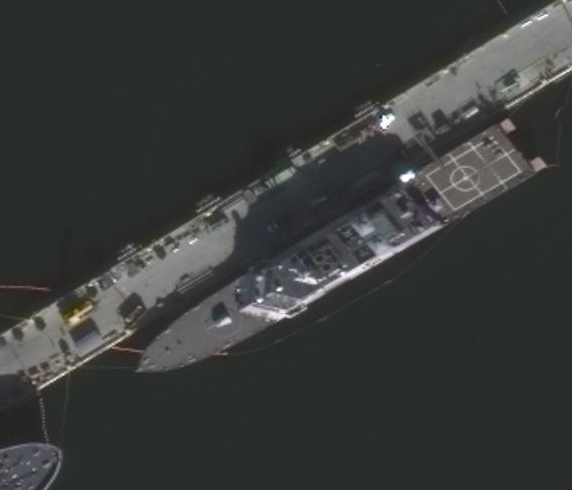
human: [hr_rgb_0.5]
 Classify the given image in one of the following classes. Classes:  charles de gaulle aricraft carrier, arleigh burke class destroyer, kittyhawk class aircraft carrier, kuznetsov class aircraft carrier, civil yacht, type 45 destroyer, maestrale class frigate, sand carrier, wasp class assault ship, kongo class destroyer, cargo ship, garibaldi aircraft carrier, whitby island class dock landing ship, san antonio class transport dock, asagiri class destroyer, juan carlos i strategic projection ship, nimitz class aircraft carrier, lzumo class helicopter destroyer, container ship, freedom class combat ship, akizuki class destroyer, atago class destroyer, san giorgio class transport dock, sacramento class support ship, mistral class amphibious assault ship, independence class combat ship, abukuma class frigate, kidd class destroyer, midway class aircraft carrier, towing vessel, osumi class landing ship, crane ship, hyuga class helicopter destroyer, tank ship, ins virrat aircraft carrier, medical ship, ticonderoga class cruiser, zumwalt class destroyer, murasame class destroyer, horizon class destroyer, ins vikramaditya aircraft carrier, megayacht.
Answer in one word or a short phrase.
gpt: Freedom class combat ship